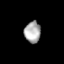
Tissue: lung
Cell type: Epithelial cells
Senescence score: 0.1617
Nuclear area (px): 340
Mean DAPI intensity: 170.603